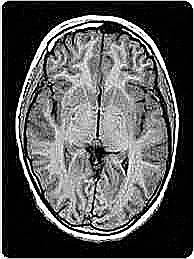
Label: notumor